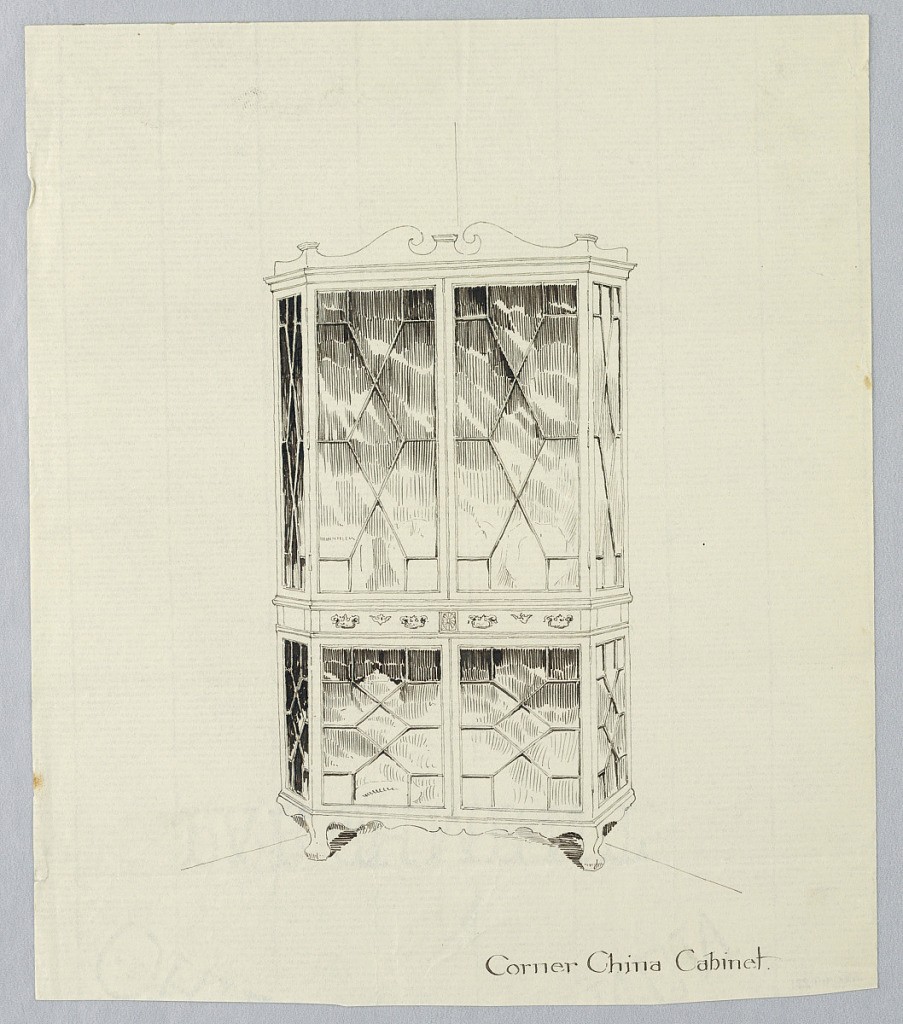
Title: Design for Corner China Cabinet with Chinese Fretwork
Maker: A.N. Davenport Co.
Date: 1900–05
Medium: Pen and black ink on thin cream paper
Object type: Drawing
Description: Tall, rectangular cabinet slightly flaring at back; glass panels in imitation of Chinese fretwork; pair of horizontal drawers separated by patera medallion; broken, molded, scroll-like pediments atop cabinet; molded skirting below cabinet; short, molded feet.